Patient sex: M
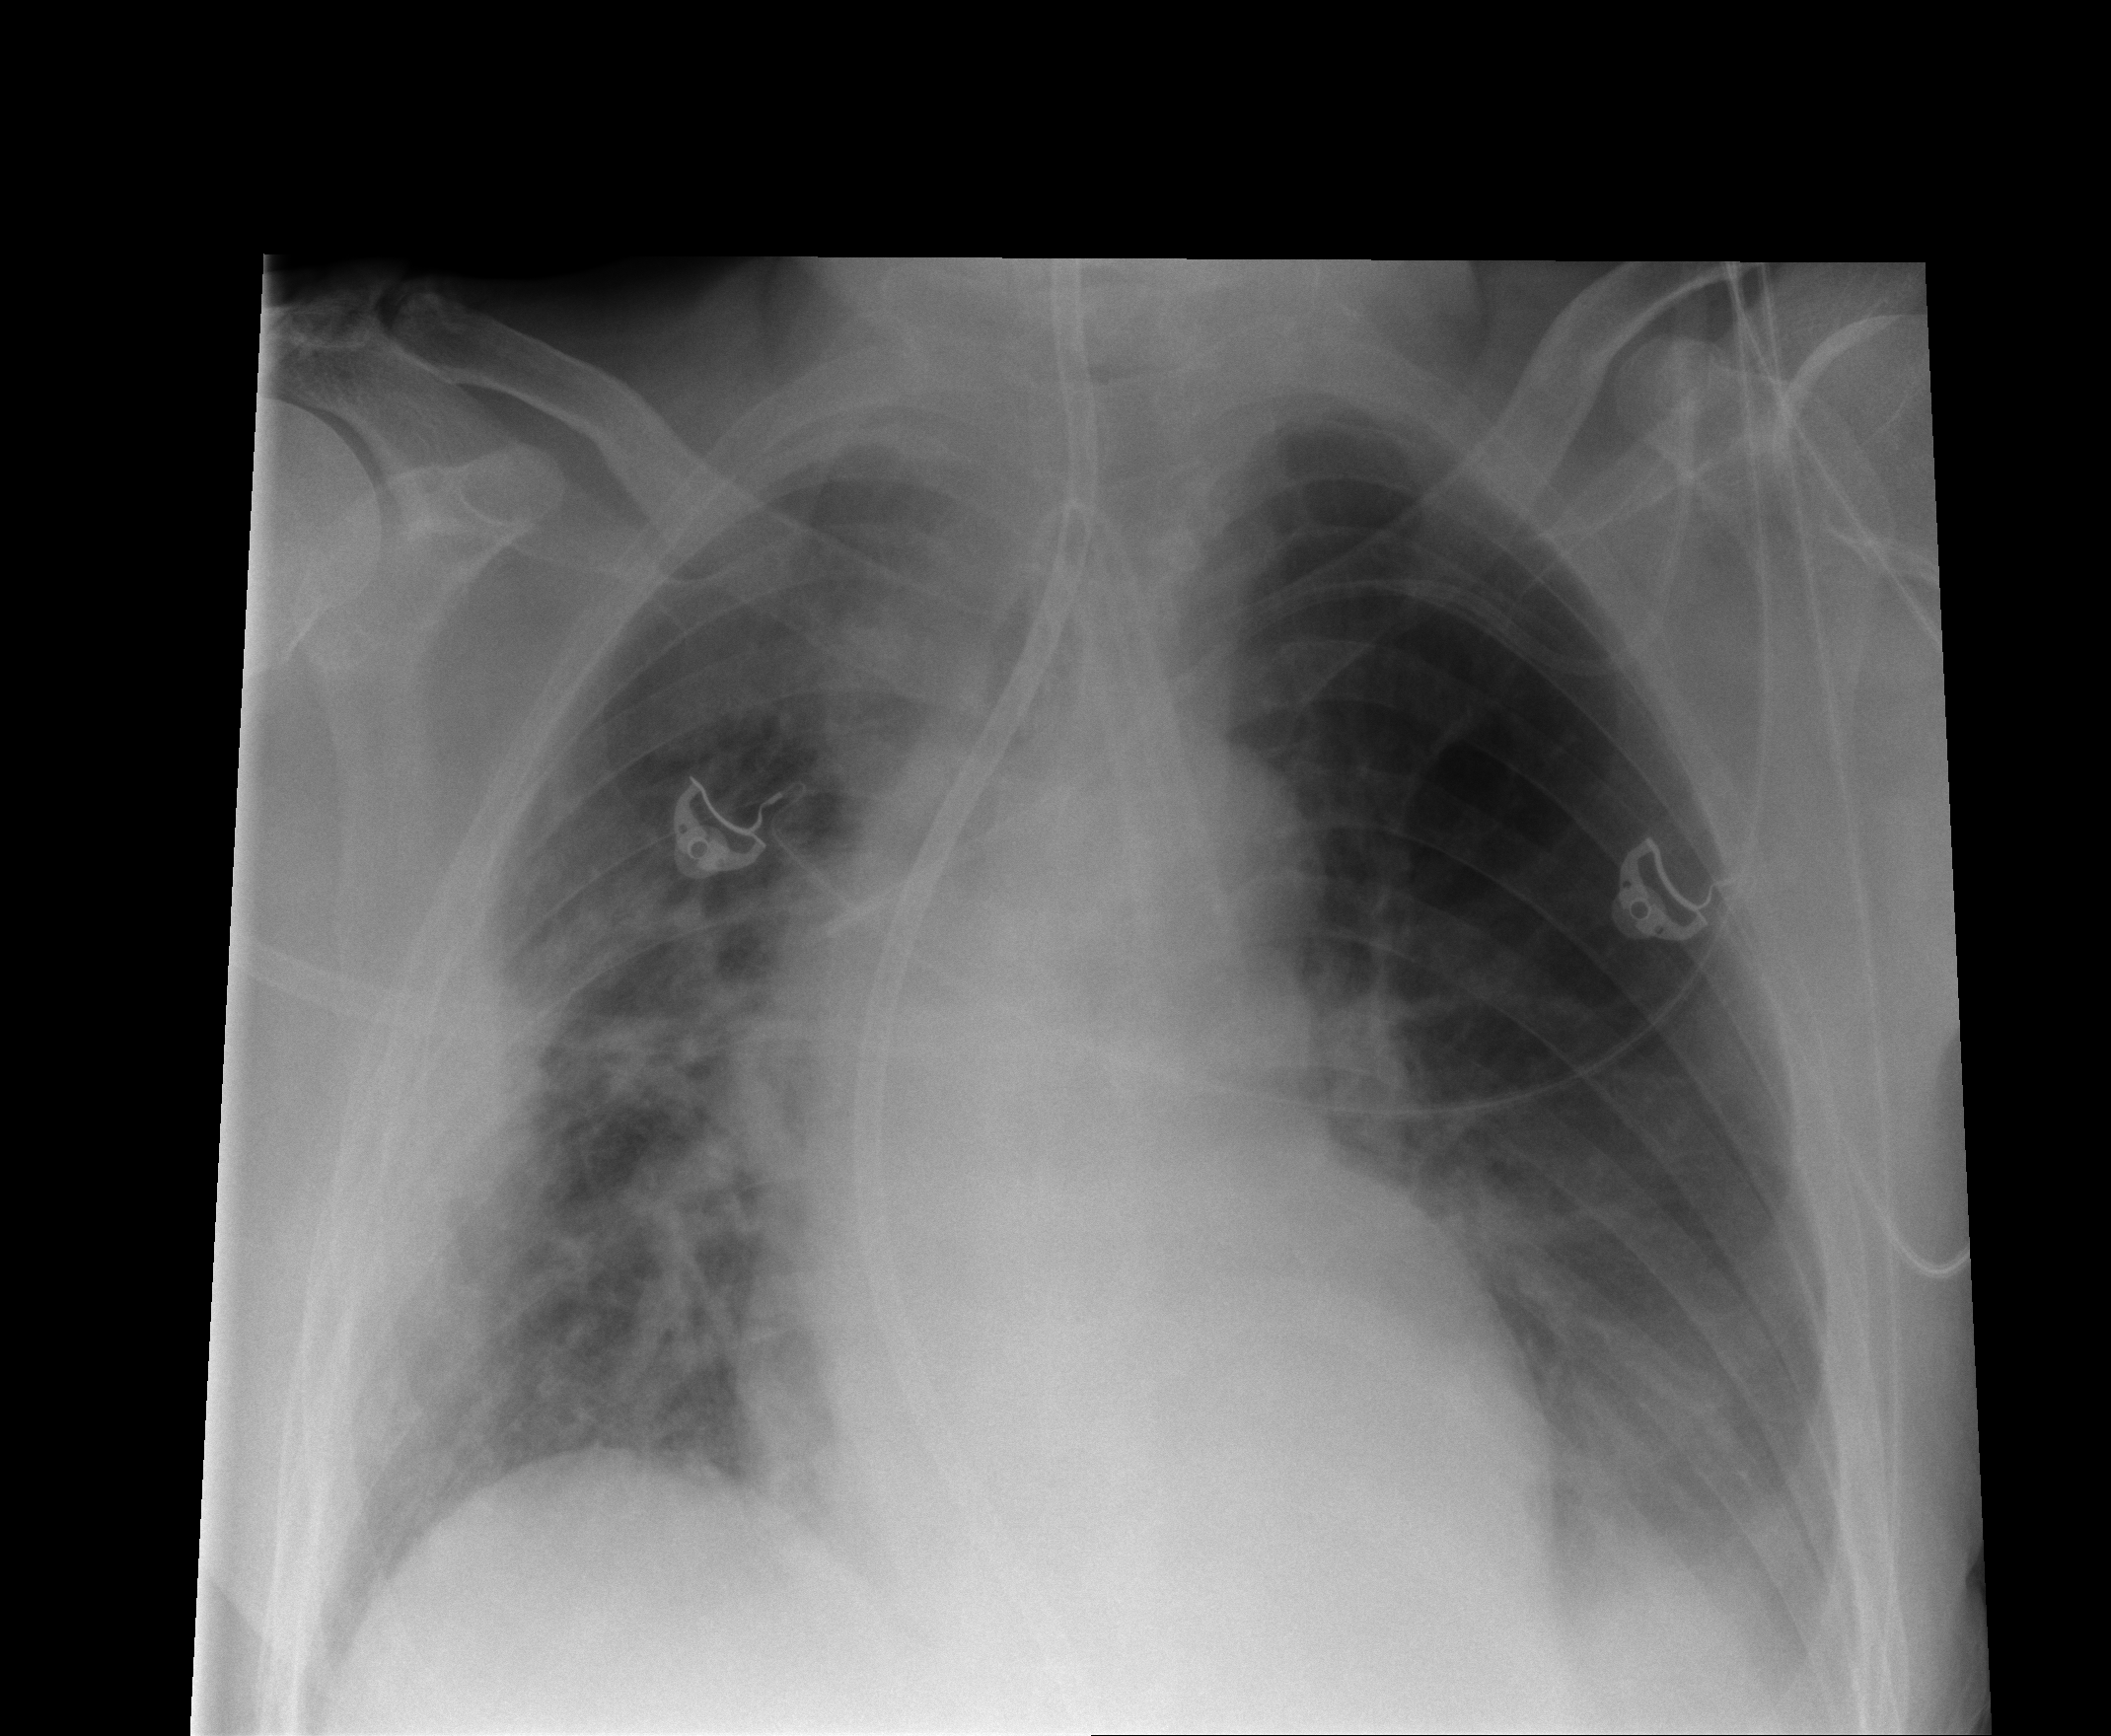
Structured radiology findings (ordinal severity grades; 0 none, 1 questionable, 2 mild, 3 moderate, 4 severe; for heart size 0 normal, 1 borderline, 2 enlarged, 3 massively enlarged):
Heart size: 1
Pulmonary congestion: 1
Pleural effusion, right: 0
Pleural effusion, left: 1
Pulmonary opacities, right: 3
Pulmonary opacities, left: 0
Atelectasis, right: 3
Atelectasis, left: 2